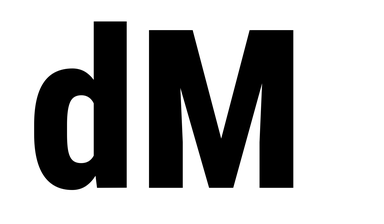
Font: Roboto_Condensed_ExtraBold